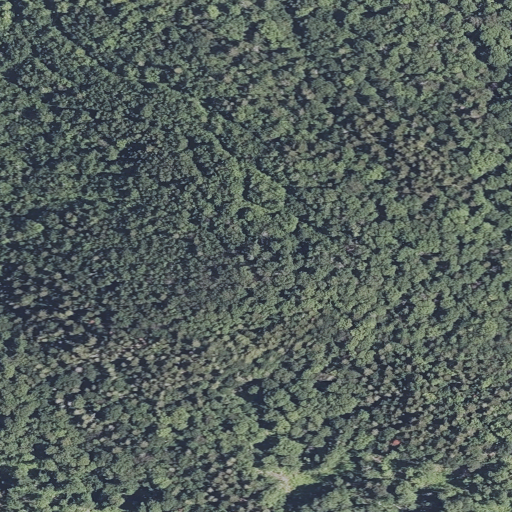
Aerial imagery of mountain in Maine named Pillsbury Mountain containing mixed forest, deciduous forest, and evergreen forest